二年级 · 算术
看图写算式。

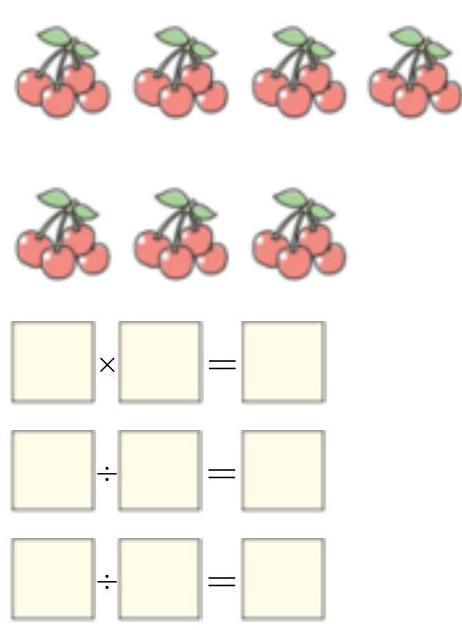
答案: $4 \times 7=28$

$28 \div 7=4$

$28 \div 4=7$